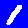
Digit: 1